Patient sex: M
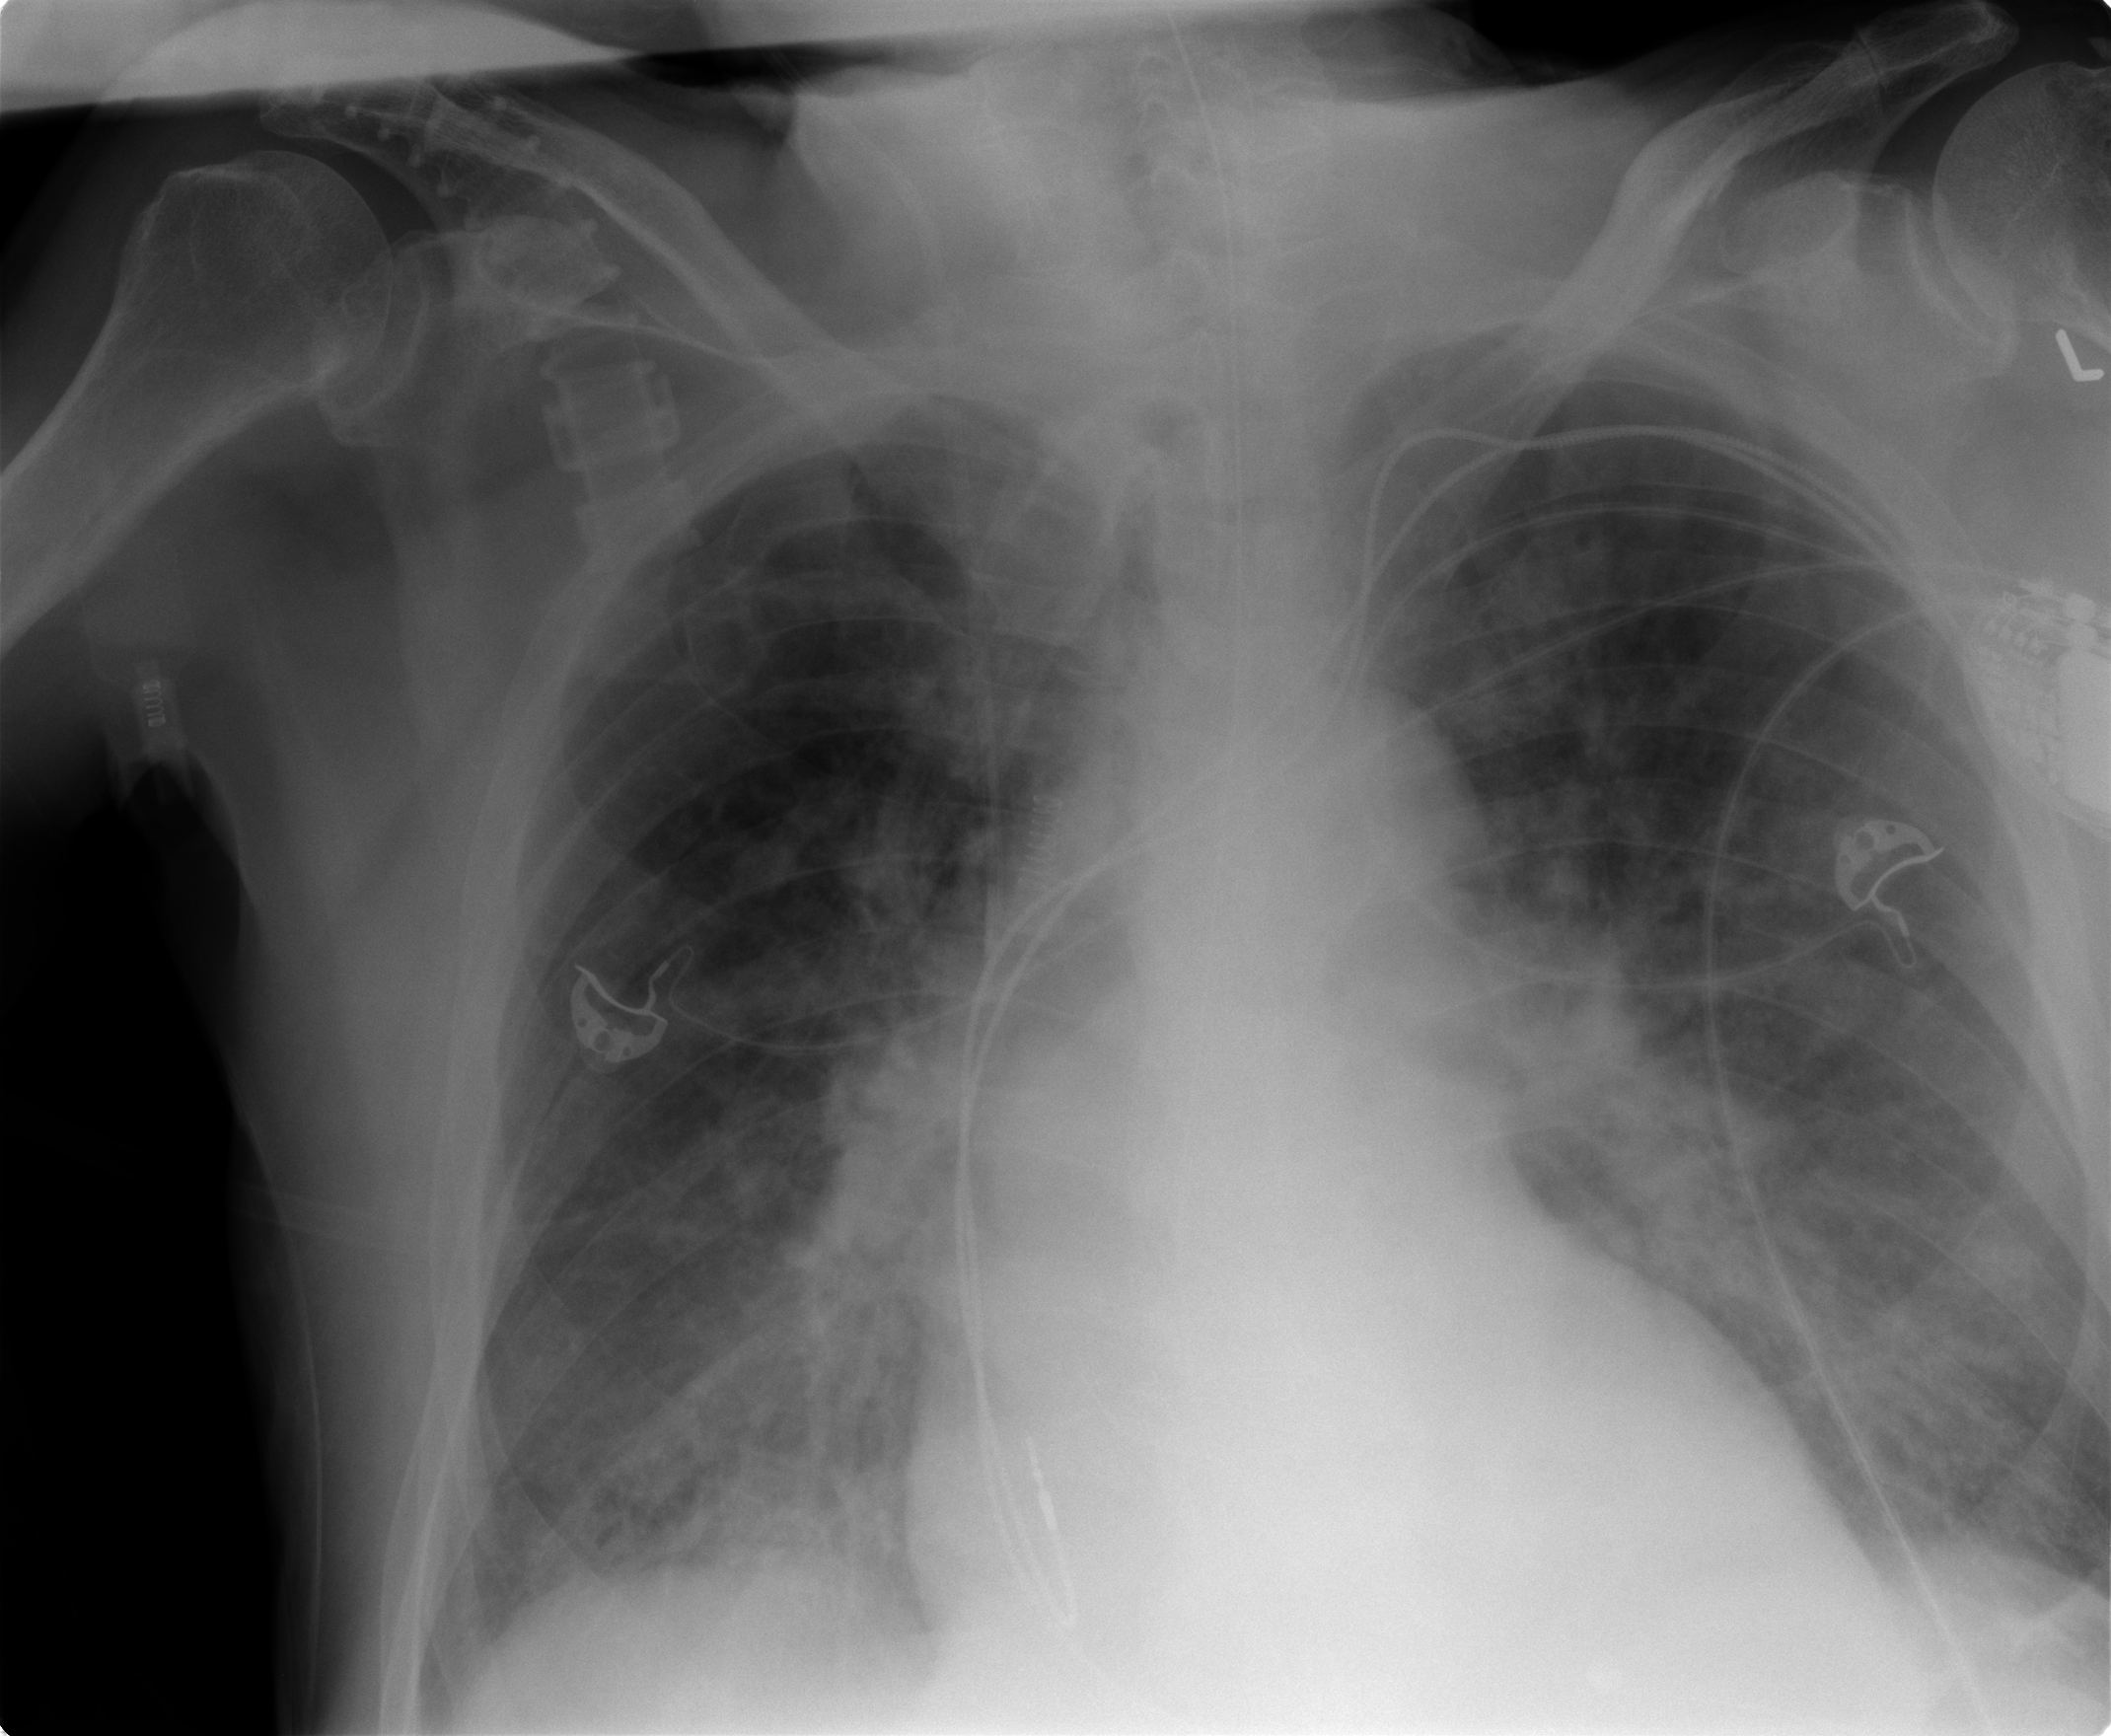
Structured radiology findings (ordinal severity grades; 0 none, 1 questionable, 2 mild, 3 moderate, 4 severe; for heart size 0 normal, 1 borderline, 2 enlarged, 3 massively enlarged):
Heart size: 0
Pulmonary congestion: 2
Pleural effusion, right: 0
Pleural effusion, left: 0
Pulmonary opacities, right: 2
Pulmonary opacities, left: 2
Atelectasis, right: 2
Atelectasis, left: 2